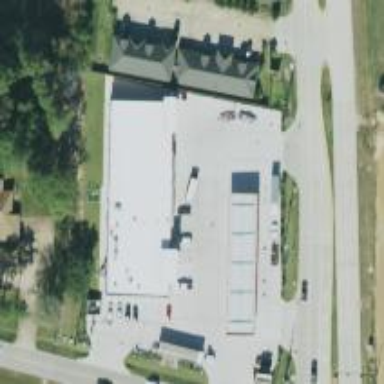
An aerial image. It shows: Convenience shop.